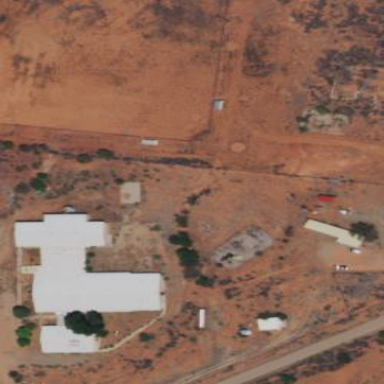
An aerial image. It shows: School.